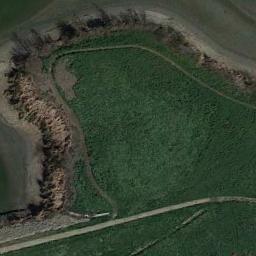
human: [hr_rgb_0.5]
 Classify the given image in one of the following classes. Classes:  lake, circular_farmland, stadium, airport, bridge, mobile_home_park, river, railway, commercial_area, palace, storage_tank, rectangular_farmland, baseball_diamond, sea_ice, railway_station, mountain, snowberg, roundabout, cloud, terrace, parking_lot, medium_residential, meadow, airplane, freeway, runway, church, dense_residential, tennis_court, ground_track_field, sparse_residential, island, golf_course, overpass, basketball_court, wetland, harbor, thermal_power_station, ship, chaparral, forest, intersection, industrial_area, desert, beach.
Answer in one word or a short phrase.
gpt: meadow